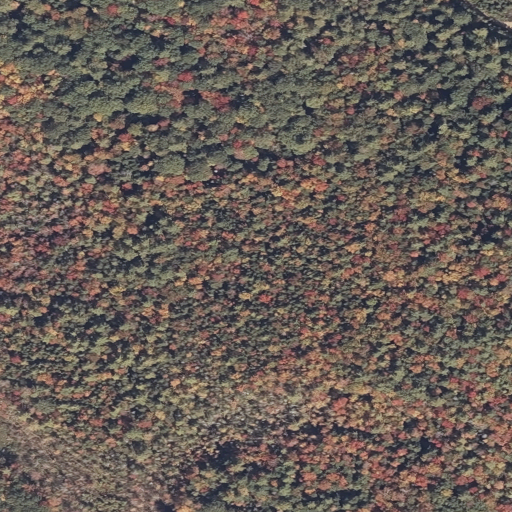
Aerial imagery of plain(s) in Maine named The Sands containing woody wetlands, mixed forest, evergreen forest, deciduous forest, and shrub